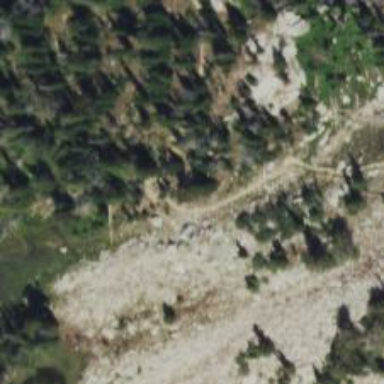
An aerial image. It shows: Trail path.